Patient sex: M
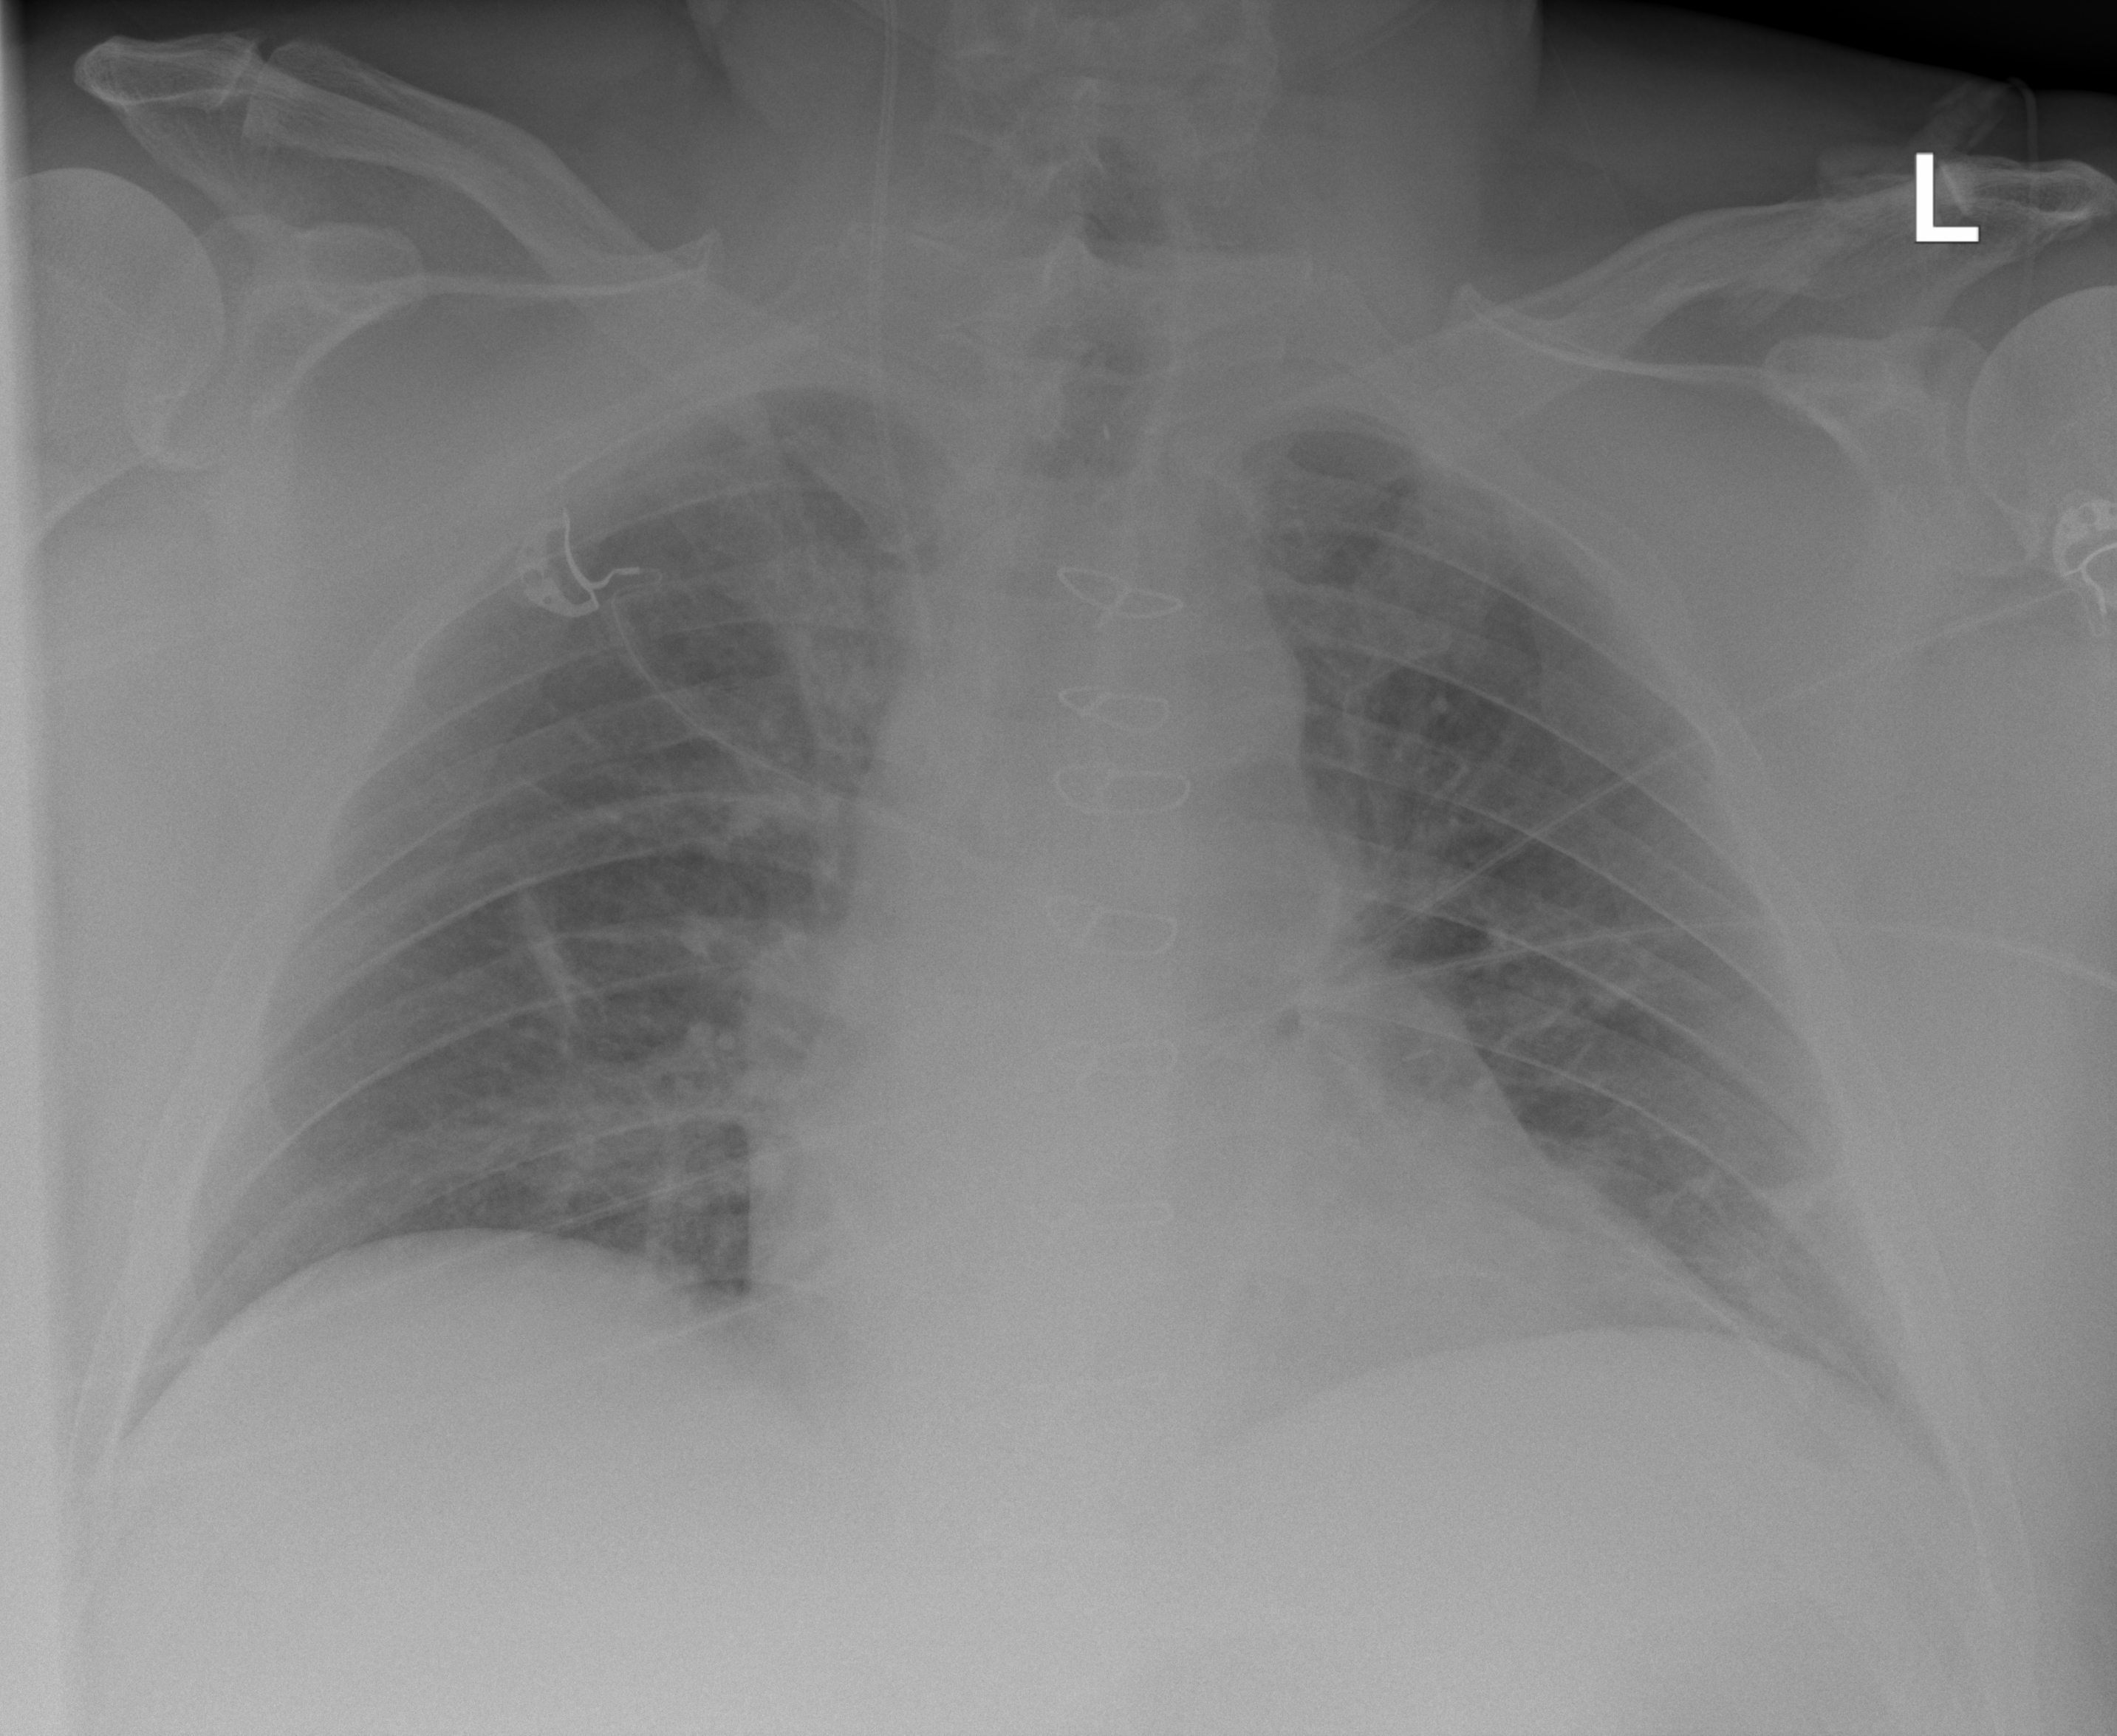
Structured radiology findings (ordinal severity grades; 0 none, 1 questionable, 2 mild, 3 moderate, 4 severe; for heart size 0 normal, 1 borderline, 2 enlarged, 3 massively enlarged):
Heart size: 0
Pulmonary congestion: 0
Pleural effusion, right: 0
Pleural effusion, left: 0
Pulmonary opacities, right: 0
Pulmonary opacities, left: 0
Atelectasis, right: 2
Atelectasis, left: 2